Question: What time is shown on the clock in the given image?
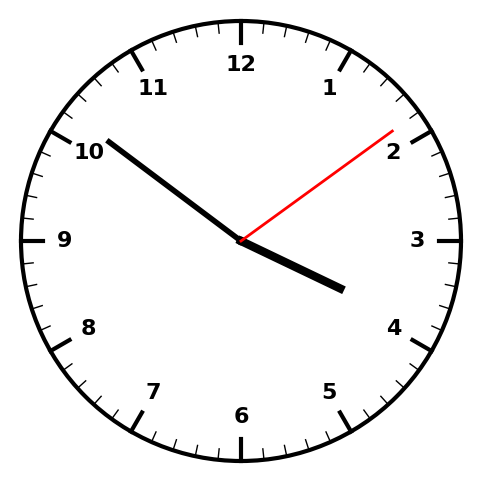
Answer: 03:51:09